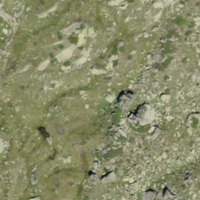
EUNIS habitat code: 31
Species observed at this site:
Rhododendron ferrugineum
Sempervivum montanum